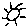
Label: sun